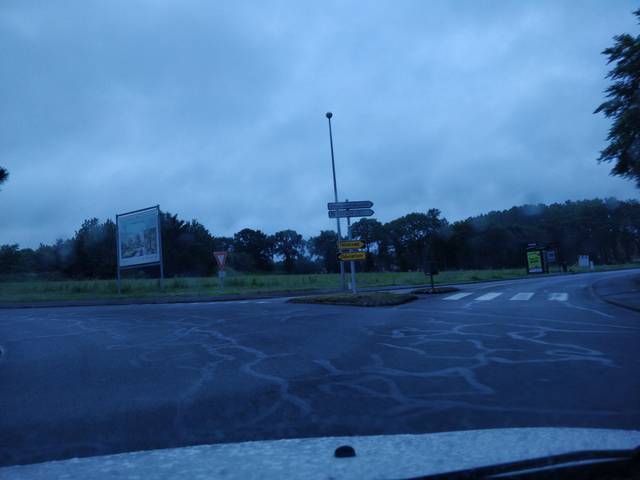
Region: France
Coordinates: 48.127, -1.613